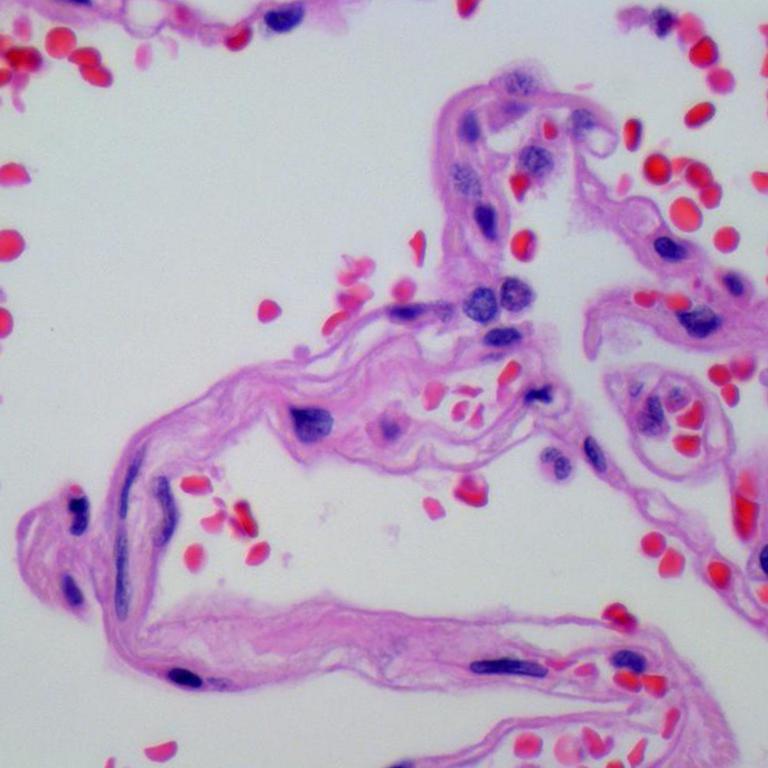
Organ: lung
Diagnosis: benign